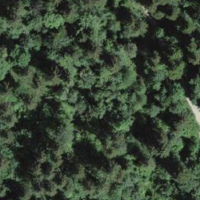
EUNIS habitat code: 43
Species observed at this site:
Lonicera acuminata